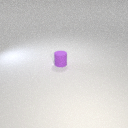
small purple rubber cylinder